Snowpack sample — Buffalo Mountain, Silverthorne, Colorado, USA (2/22/26, 2:02 PM MST)
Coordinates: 39.622, -106.113
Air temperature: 33 °F
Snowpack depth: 63 cm
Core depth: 30 cm
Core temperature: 26.6 °F
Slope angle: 11°, slope face: 116°
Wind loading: low
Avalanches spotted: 0
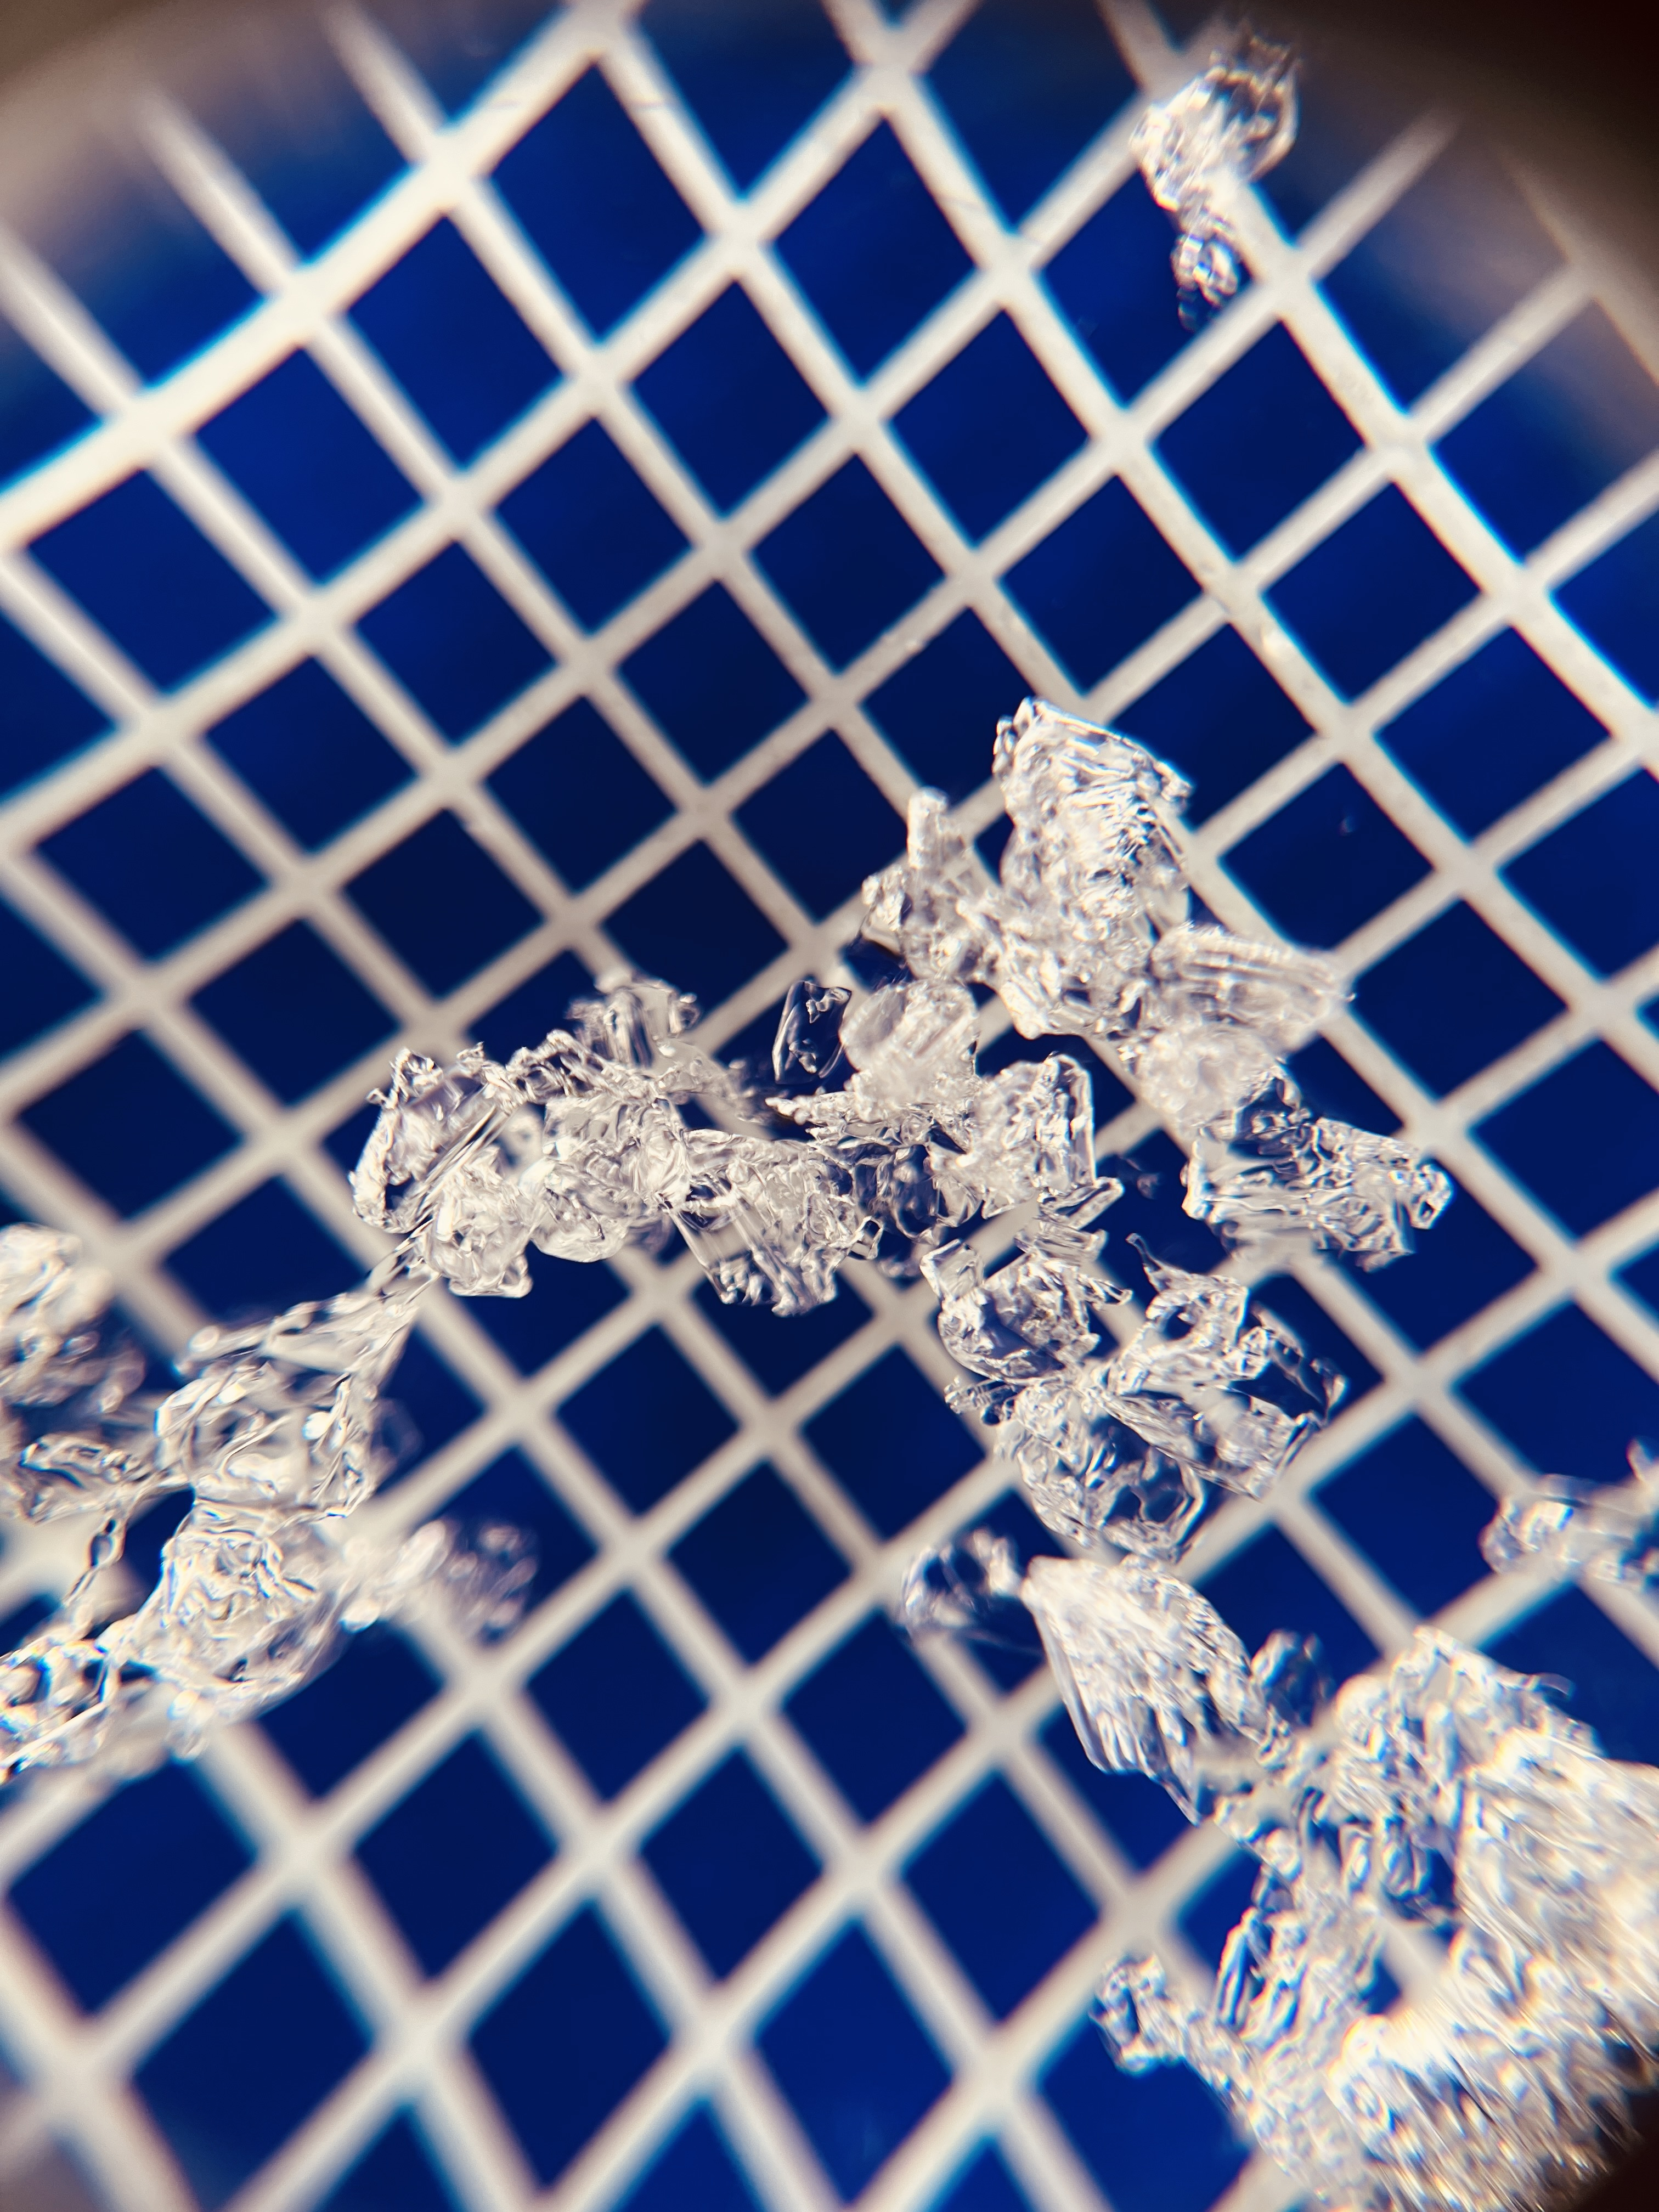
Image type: magnified_profile
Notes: In a firebreak similar to site 1, minimal wind loading with no spotted avalanches (not many faces in view though)